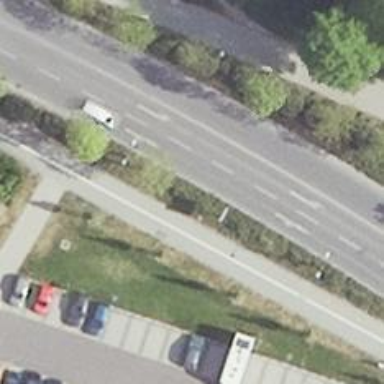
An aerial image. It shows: Tertiary road with asphalt surface. There are separate sidewalks on both sides.